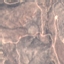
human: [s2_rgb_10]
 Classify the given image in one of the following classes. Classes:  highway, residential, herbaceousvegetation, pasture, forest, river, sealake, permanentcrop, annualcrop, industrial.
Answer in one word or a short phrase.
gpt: HerbaceousVegetation